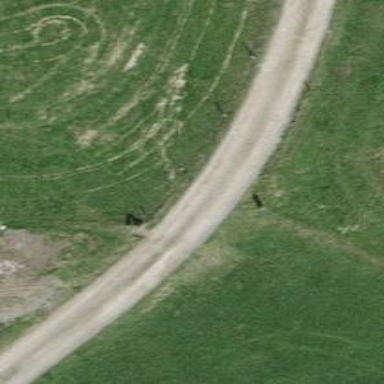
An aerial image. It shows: Track with grade 1 quality.